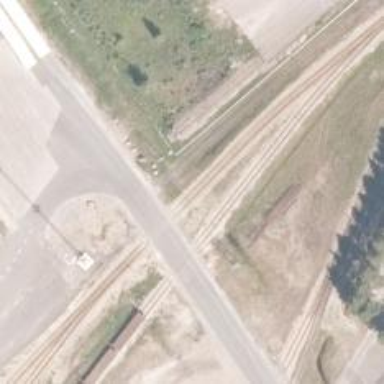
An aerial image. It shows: Rail spur service.